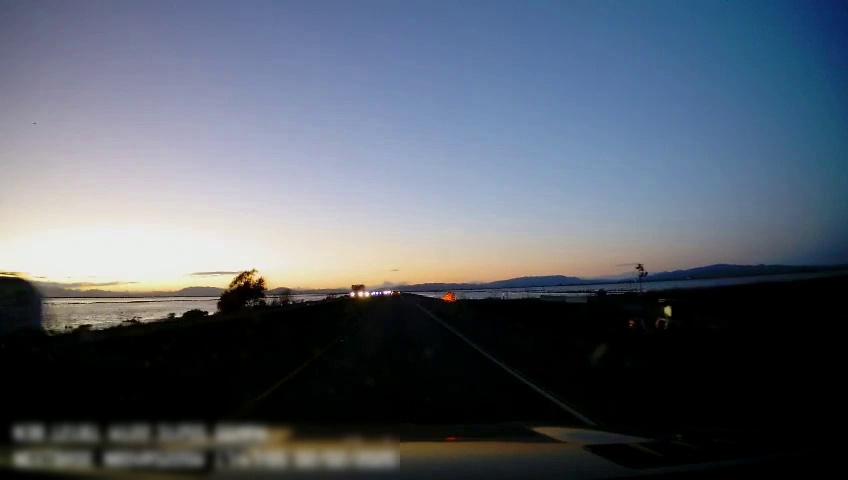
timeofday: Dusk/Dawn/Twilight
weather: Sunny
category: Drivable Space
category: Vehicles | SUV
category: Vehicles | Truck
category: Vehicles | Car
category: Lanes | Current Lane
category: Lanes | Current Lane
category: Traffic | Signs